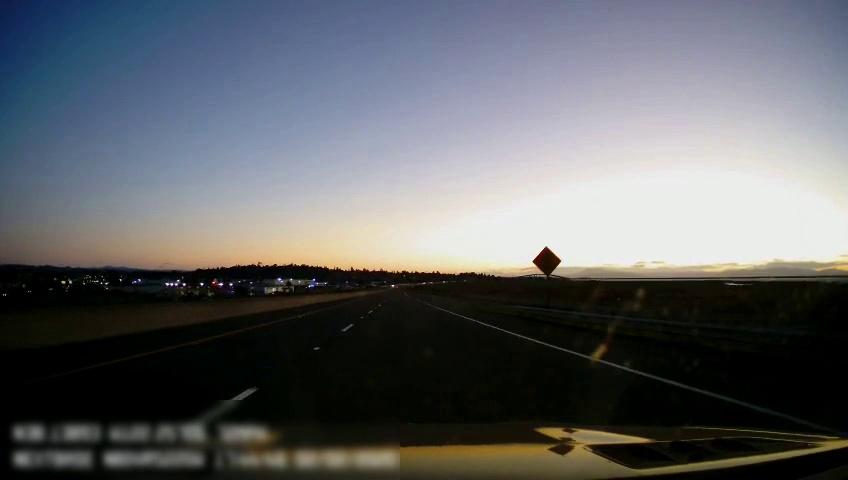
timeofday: Dusk/Dawn/Twilight
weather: Sunny
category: Drivable Space
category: Lanes | Current Lane
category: Lanes | Current Lane
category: Lanes | Alternate Lane
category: Traffic | Signs